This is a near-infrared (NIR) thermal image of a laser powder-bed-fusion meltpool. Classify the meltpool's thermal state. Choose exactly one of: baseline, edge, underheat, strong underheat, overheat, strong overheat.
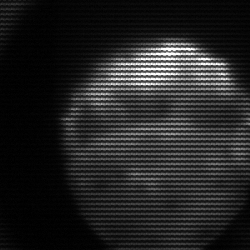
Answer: edge